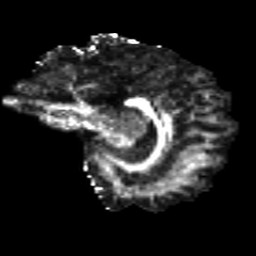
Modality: FA
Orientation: sagittal
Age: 22
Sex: male
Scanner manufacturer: siemens
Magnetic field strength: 3 T
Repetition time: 8.8 s
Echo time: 0.085 s